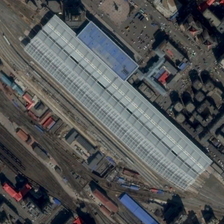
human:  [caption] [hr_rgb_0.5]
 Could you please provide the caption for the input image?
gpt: there is a railway station in this area .

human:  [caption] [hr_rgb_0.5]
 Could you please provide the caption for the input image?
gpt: near the train station is a large number of residential areas .

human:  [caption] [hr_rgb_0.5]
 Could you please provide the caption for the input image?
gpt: near the train station is a large number of residential areas .

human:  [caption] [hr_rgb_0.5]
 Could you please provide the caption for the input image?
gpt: there is a railway station in this area .

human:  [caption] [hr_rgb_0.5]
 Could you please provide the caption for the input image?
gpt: there is a railway station in this area .